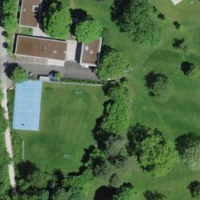
EUNIS habitat code: 45
Species observed at this site:
Acer campestre